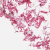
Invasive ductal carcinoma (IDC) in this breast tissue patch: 0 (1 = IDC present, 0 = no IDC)